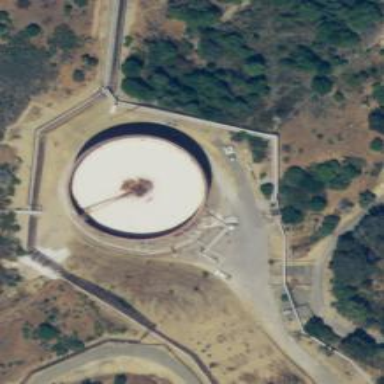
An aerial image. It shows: Building with storage tank.